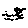
Label: bird